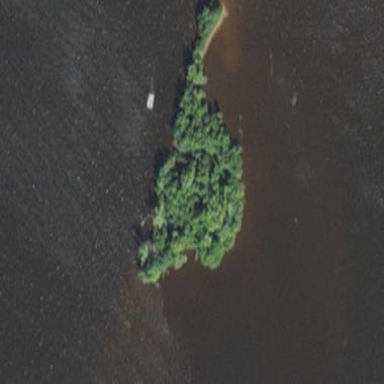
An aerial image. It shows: Islet.